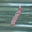
Label: 1